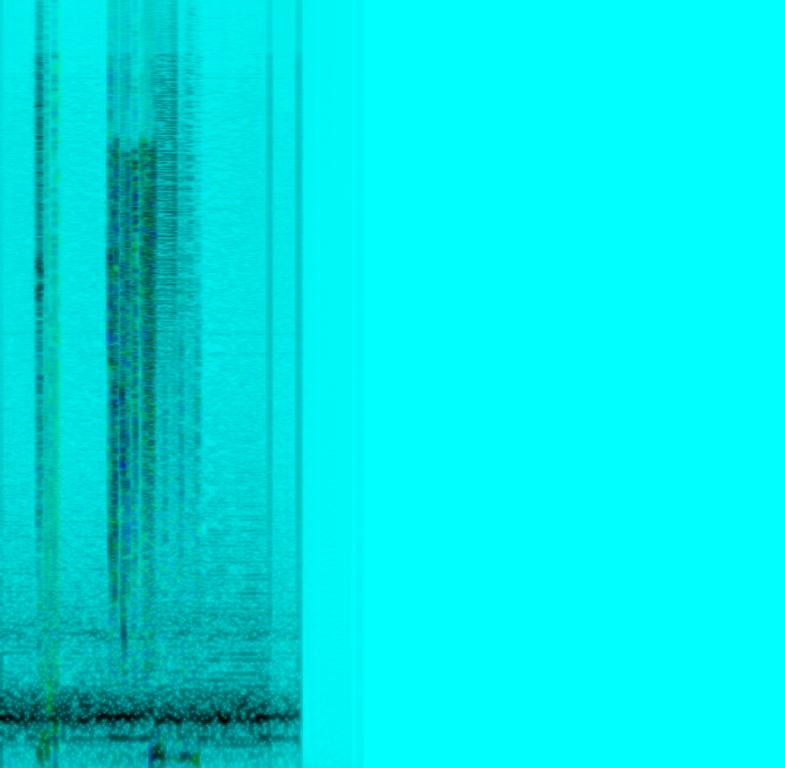
This music is instrumental. The tempo is medium with synthesiser articulation. The music is minimalist with the sound of wind, beep, and vinyl record scratch sound followed by silence.